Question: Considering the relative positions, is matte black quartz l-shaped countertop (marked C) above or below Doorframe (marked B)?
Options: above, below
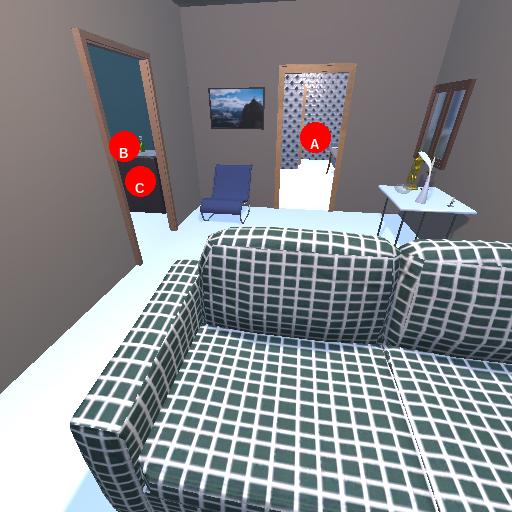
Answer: above